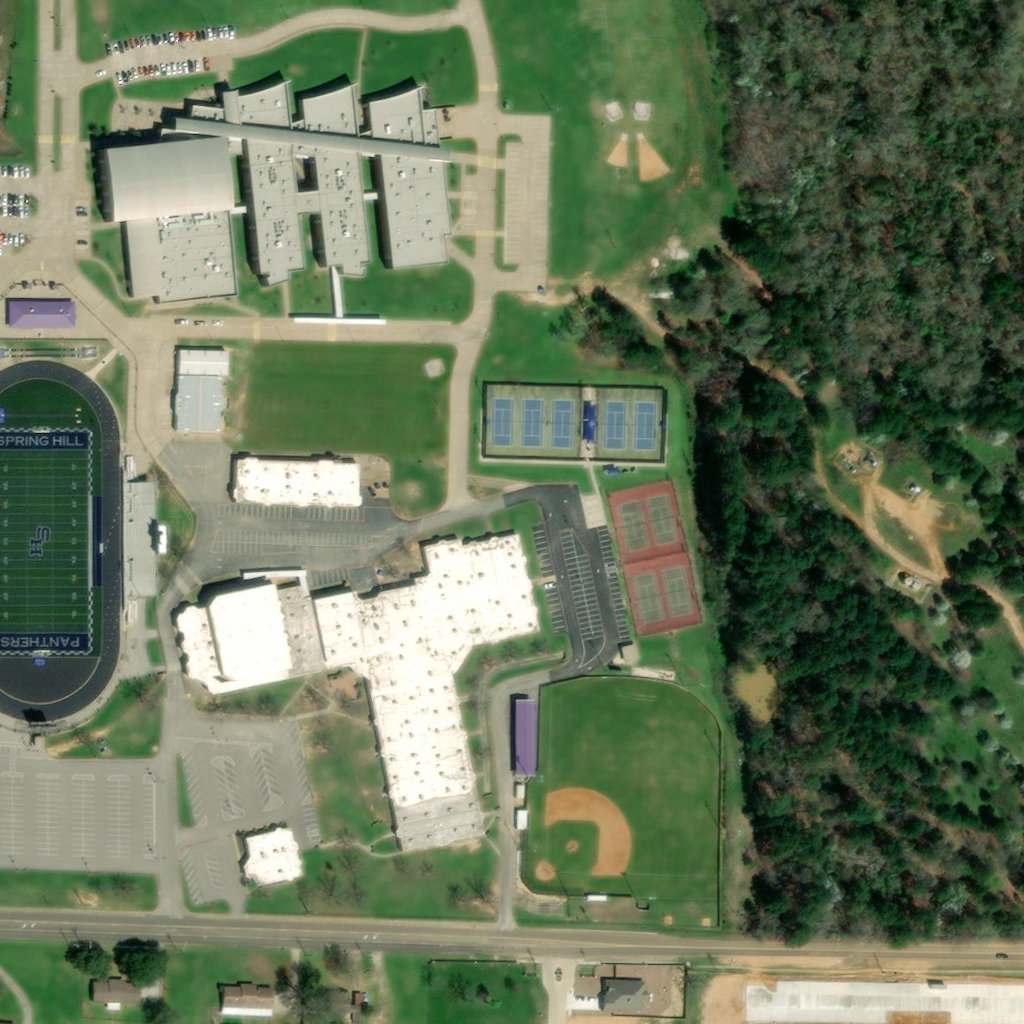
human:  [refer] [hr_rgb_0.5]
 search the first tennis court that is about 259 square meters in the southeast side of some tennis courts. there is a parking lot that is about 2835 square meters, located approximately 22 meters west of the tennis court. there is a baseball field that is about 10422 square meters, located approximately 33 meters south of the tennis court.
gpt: <box>[[64, 55, 67, 60, 0]]</box>

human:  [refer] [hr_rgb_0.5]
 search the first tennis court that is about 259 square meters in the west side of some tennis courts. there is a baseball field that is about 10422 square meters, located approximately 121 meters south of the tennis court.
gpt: <box>[[48, 38, 50, 43, 0]]</box>

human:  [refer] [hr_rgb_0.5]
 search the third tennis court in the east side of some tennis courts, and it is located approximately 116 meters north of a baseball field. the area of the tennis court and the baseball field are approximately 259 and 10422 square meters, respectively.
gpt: <box>[[54, 38, 56, 43, 0]]</box>